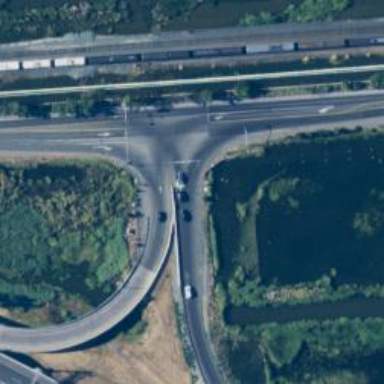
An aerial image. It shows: Motorway link.